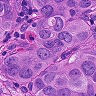
Metastatic tissue present: yes